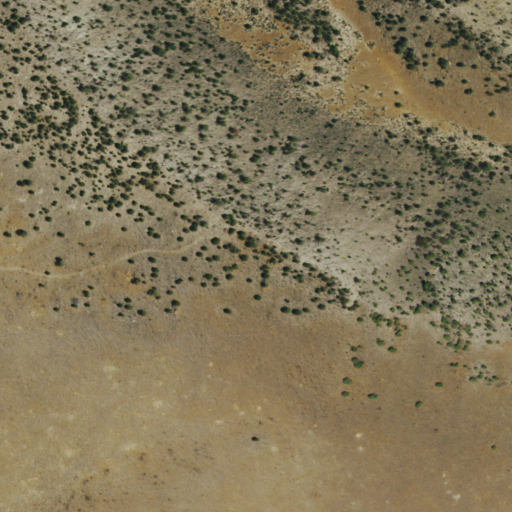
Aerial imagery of mountain in Colorado named Horse Mountain containing shrub and evergreen forest